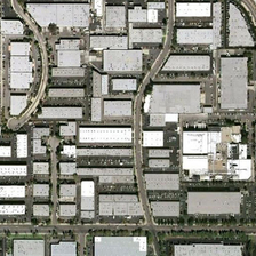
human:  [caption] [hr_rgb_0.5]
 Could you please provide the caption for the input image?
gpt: many industrial buildings with parking lots are orderly in a factory .

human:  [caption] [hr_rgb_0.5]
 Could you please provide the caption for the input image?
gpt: There is a building and a factory of the road and the grey roof.

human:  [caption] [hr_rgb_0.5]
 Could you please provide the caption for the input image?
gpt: some roads traverse the industrial with the grey workshops .

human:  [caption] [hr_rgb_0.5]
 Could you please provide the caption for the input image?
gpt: There is a factory with roads and grey roofed buildings.

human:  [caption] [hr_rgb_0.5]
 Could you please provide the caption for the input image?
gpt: There's a factory with grey roads and roofs.